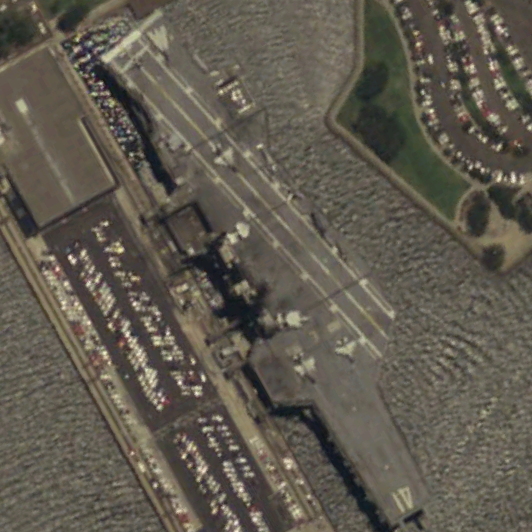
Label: aircraft_carrier